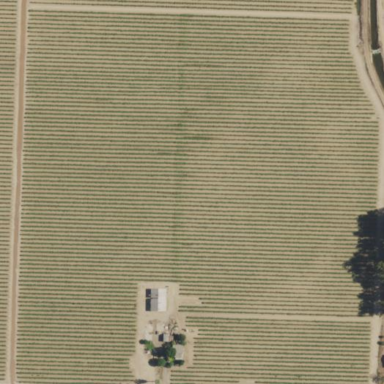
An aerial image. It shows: Vineyard.